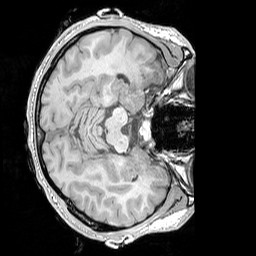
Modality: T1w
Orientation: axial